Interaction volume radius: 10 \u00c5
Interaction volume height: 15 \u00c5
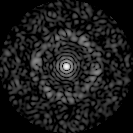
Disorder parameter: 0.8372